Field crop: tomato
Growth stage: 1
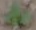
Species: solanum